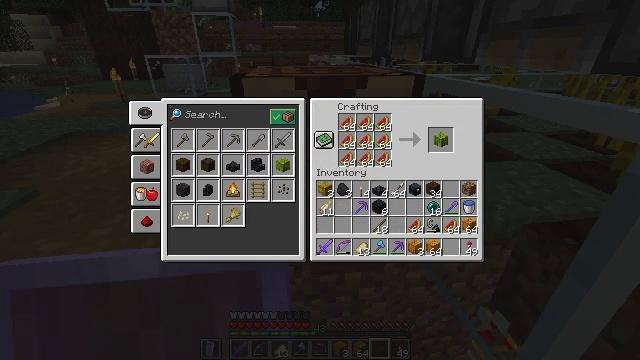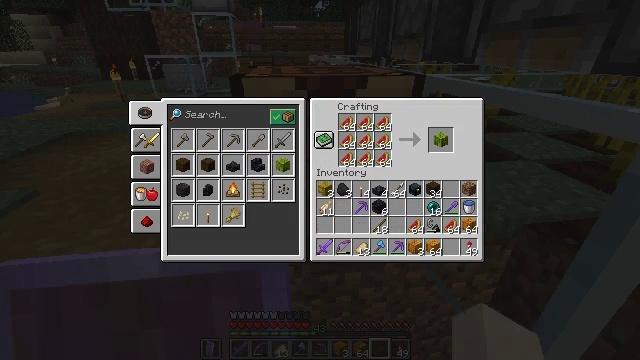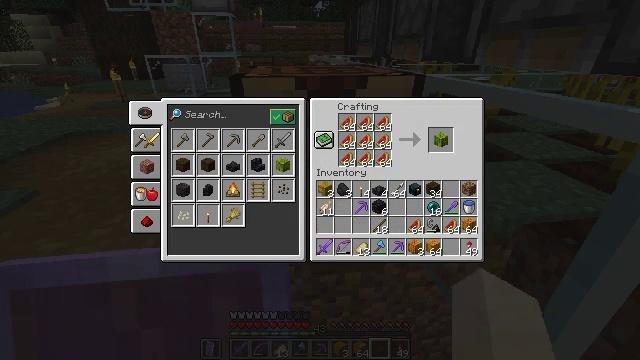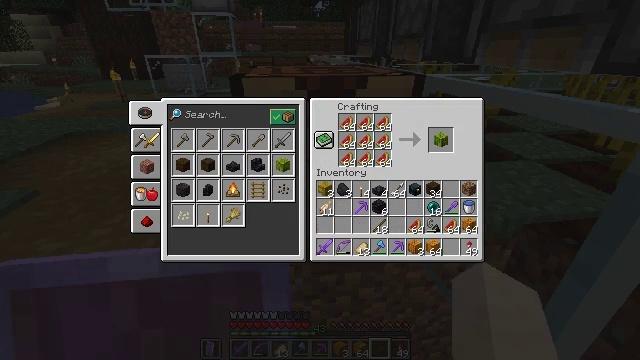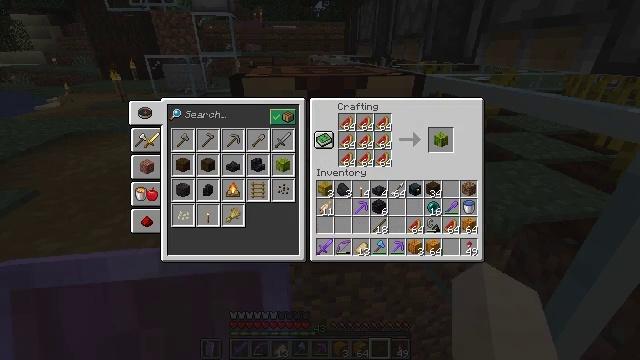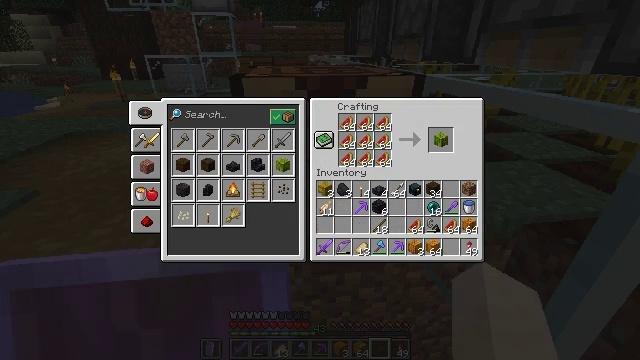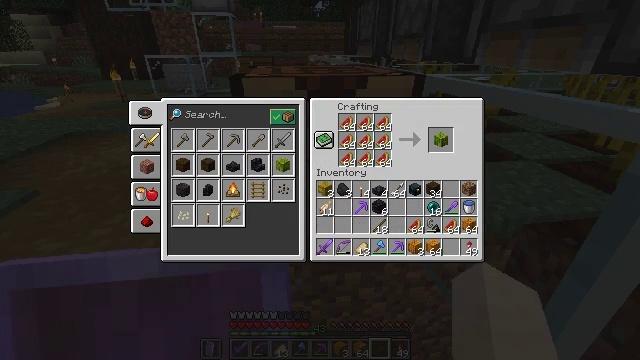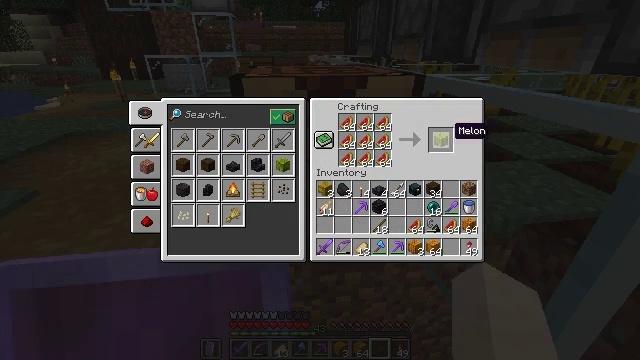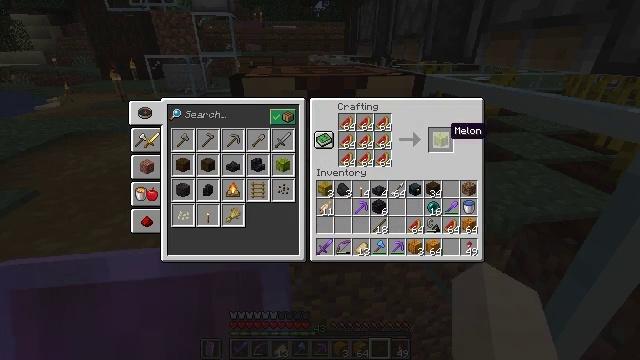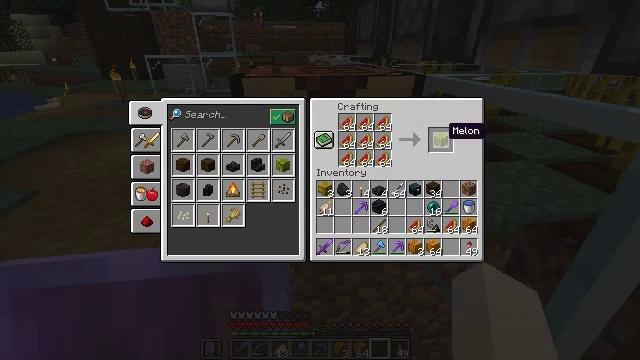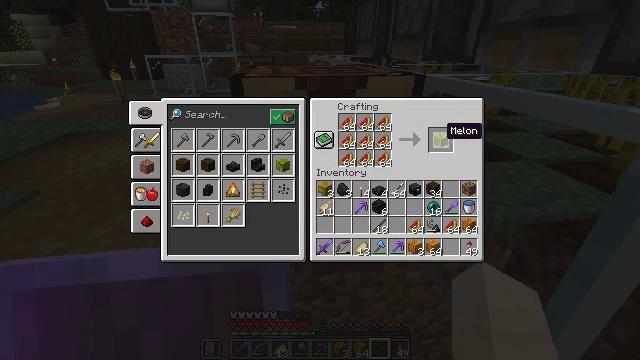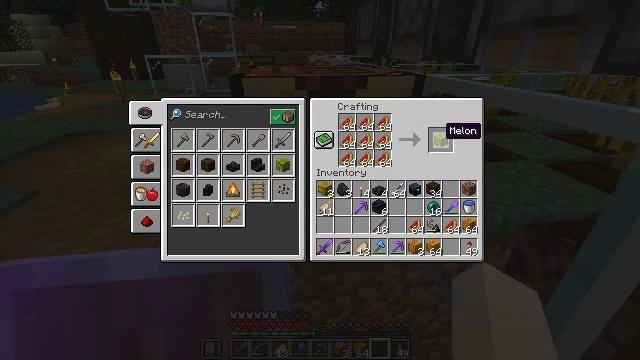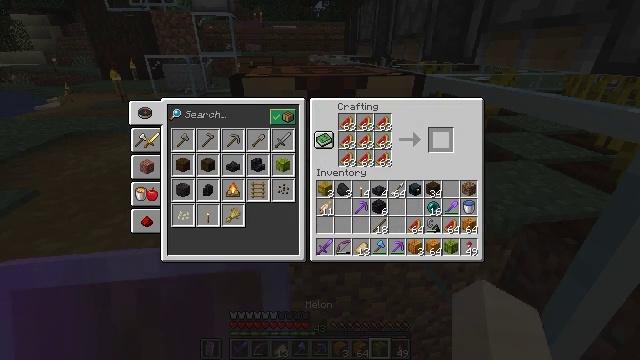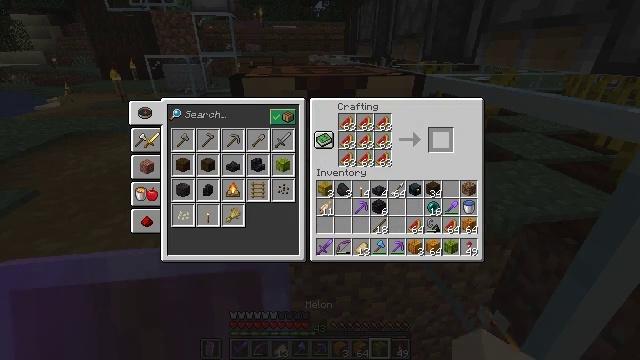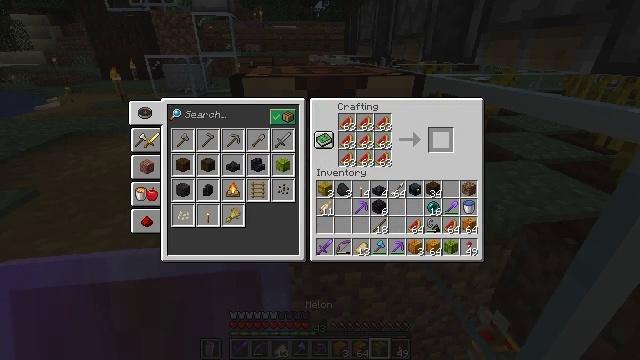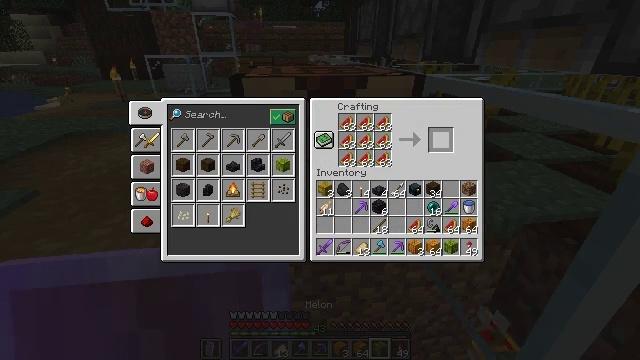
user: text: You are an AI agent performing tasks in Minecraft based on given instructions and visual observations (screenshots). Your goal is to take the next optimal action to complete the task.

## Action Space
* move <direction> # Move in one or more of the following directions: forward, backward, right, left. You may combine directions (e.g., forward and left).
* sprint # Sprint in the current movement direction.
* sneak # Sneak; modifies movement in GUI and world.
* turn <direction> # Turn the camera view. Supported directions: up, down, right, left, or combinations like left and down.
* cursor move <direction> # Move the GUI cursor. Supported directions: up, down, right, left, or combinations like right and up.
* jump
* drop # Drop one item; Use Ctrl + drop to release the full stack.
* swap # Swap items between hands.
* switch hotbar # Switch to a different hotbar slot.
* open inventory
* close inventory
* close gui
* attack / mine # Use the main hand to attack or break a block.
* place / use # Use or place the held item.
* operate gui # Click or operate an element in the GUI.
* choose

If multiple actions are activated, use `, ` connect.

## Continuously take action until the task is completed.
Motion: motion action
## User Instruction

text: Place melon slices in the grid to craft a melon.
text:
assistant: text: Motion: sneak
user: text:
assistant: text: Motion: sneak, turn up
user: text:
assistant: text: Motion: sneak
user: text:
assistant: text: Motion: sneak
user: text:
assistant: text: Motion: sneak
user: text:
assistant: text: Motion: sneak, turn left
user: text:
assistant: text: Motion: sneak
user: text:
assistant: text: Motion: sneak
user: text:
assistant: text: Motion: sneak
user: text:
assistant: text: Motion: sneak
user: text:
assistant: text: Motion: sneak
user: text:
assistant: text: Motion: sneak, attack / mine
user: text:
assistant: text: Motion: sneak, attack / mine
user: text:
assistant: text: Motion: sneak, attack / mine
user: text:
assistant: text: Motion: sneak, attack / mine
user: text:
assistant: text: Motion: sneak, attack / mine
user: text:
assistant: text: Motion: sneak, attack / mine
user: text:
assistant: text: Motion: sneak, attack / mine
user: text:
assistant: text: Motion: sneak
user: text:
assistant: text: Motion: sneak, turn left and down
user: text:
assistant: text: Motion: sneak, turn left and down
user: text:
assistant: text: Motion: sneak, turn left and down
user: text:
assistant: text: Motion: sneak
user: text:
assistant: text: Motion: sneak
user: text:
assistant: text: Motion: sneak
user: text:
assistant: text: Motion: sneak
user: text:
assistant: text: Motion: sneak
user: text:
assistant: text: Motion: sneak, turn up
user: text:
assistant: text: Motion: sneak, turn right and up
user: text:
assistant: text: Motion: sneak